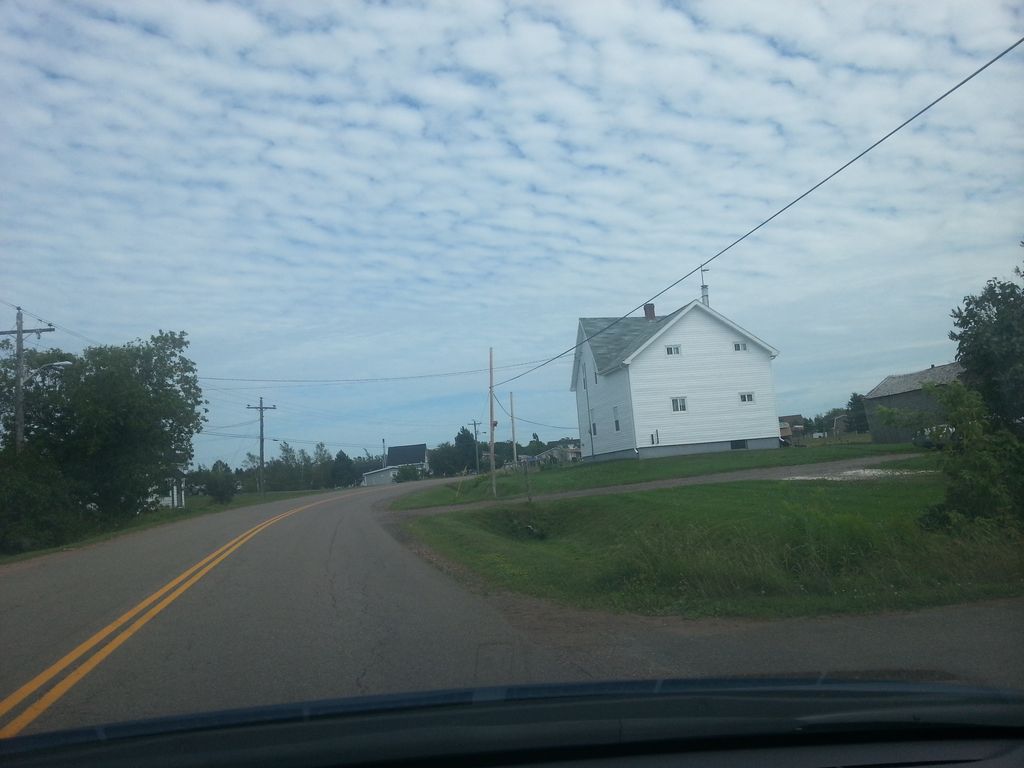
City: charlottetown